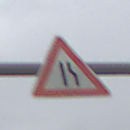
Verkehrszeichen: EinseitigVerengteFahrbahnRechts
Umgebung: Outdoor, Nature
Tageszeit: MorningAfternoon
Wetter: Overcast
Licht: Natural
Jahreszeit: NotSpecified
Kontrast: LowContrast